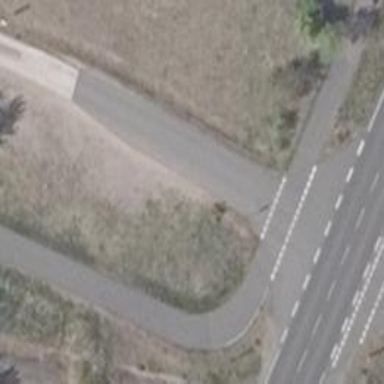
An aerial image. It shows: Emergency access point on the road.